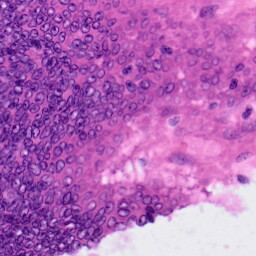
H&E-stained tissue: Colon